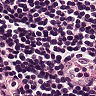
Metastatic tissue present: no